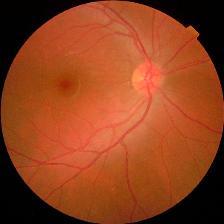
Diabetic retinopathy grade: No DR